Question: Ok I set some images to open up with fancybox. It used to work fine. Now I get 2 errors.

What I changed im not sure. I have read online that you generally get the .fancybox is not a function error message when you have mutiple includes of the jquery library. As far as I am aware I have just the one.
Here is an example of where you can get this error message:
(www).thecardb.com/abarth/1000-Bialbero/1960/0/85
I have done some url rewriting, is it a possibility that that is causing an issue?
'''
RewriteEngine on
RewriteBase /
DirectorySlash Off
# remove trailing slash
RewriteRule ^(.*)\/(\?.*)?$ $1$2 [R=301,L]
# Redirect non-www urls to www
RewriteCond %{HTTP_HOST} ^thecardb\.com [NC]
RewriteRule (.*) http://www.thecardb.com/$1 [R=301,L]
# Don't match real existing files so CSS, scripts, images aren't rewritten
RewriteCond %{REQUEST_FILENAME} !-f
RewriteCond %{REQUEST_FILENAME} !-d
# Match the first two groups before / and send them to the query string
RewriteRule ^([A-Za-z0-9-]+)?$ car.php?model_make_id=$1 [L]
RewriteCond %{REQUEST_FILENAME} !-f
RewriteCond %{REQUEST_FILENAME} !-d
RewriteRule ^([A-Za-z0-9-]+)/([A-Za-z0-9-._]+)?$ car.php?model_make_id=$1&model_name=$2 [L]
RewriteCond %{REQUEST_FILENAME} !-f
RewriteCond %{REQUEST_FILENAME} !-d
RewriteRule ^([A-Za-z0-9-]+)/([A-Za-z0-9-._]+)/([0-9]+)?$ car.php?model_make_id=$1&model_name=$2&model_year=$3 [L]
RewriteCond %{REQUEST_FILENAME} !-f
RewriteCond %{REQUEST_FILENAME} !-d
RewriteRule ^([A-Za-z0-9-]+)/([A-Za-z0-9-._]+)/([0-9]+)/([A-Za-z0-9-._]+)?$ car.php?model_make_id=$1&model_name=$2&model_year=$3&model_trim=$4 [L]
RewriteCond %{REQUEST_FILENAME} !-f
RewriteCond %{REQUEST_FILENAME} !-d
RewriteRule ^([A-Za-z0-9-]+)/([A-Za-z0-9-._]+)/([0-9]+)/([A-Za-z0-9-._]+)/([0-9]+)?$ car.php?model_make_id=$1&model_name=$2&model_year=$3&model_trim=$4&model_id=$5 [L]
'''
Im lost! Any help is appreciated.
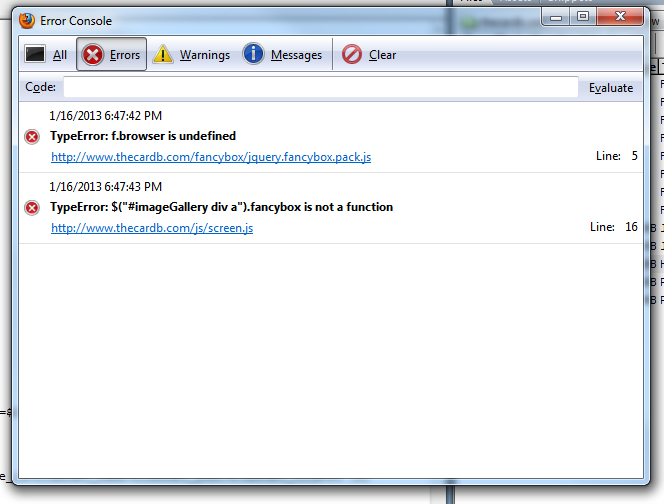
Answer: jQuery recently upgraded to version 1.9 which removed most if not all of the depreciated methods. '$.browser' was one of them. Fancybox relies on '$.browser', so you can't use jQuery 1.9 and your version of fancybox without the migrate plugin installed. Either downgrade jQuery, upgrade fancybox, or include the migrate plugin.
More information here: <URL>
You should also always specify a version number.
<URL>